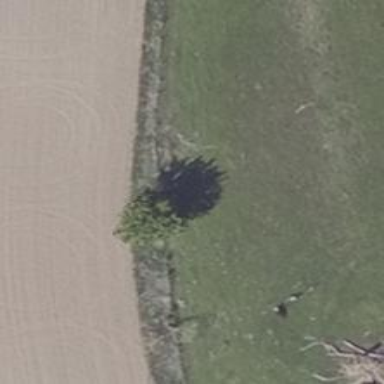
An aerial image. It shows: Deciduous broadleaved tree.